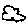
Label: cloud